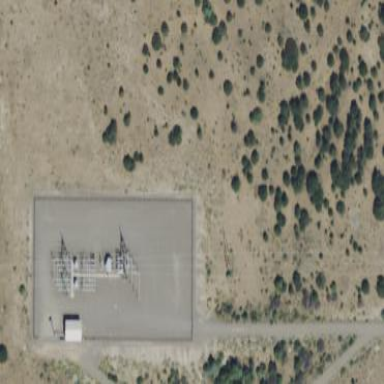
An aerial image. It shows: Substation for power.